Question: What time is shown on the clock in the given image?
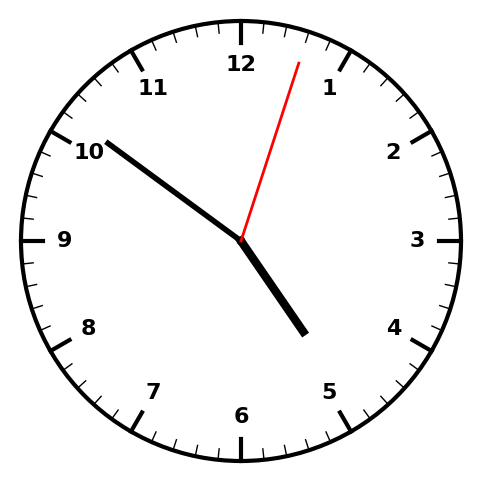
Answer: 04:51:03